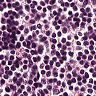
Metastatic tissue present: no